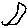
Label: moon